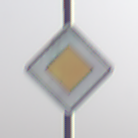
Verkehrszeichen: Vorfahrtsstrasse
Umgebung: Outdoor, Nature
Tageszeit: MorningAfternoon
Wetter: PartlyCloudy
Licht: Natural
Jahreszeit: NotSpecified
Kontrast: MediumContrast